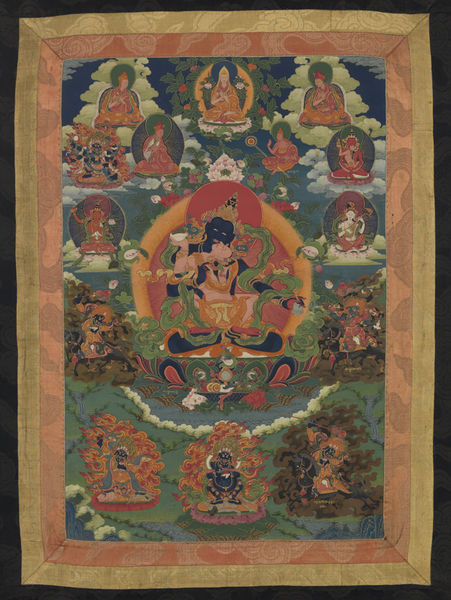
Titel: Guru Urgyen Dorje Chang, First Manifestation
Standort: Amherst (Massachusetts, USA)
Institution: Mead Art Museum, Amherst College
Schlagwörter: blue, red, religious, black, carpet, green, painting, sitting, flowers, pink, rug, tapestry, palm, hand, smoke, flower, cloud, clouds, gods, heaven, sky, orange, plants, frame, color, fabric, silk, saint, arms, art, colorful, colours, religion, cloth, woven, fire, god, book, cup, chinese, flute, china, saints, eastern, indian, textile, buddha, scenes, border, snake, india, teppich, halo, gren, figuren, ornamente, asia, east, hindu, weave, buddhist, vishnu, krishna, organe, hindi, ladu, dieties, diety, hinduism, shiva, dark skinned, tapis, fifteen, hailo, ganesh, chiva, buddhismus, yellow border, spirituality, thirteen